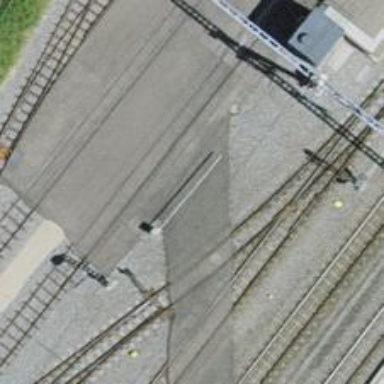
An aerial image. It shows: Lift gate barrier.